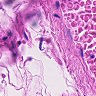
Metastatic tissue present: no